Question: In the two records in the screenshot, 'Id' in the first record is '12498', another one is '12498', my question is are they same(type and value)?
It is updated by 'jsonb_set likt jsonb_set(jsondoc_, '{"Id"}',to_jsonb(pkid_))'

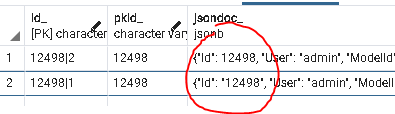
Answer: No, they are not:
'''
SELECT JSONB '{"id": 12498}' = JSONB '{"id": 12498}';
?column?
----------
t
(1 row)
SELECT JSONB '{"id": 12498}' = JSONB '{"id": "12498"}';
?column?
----------
f
(1 row)
'''